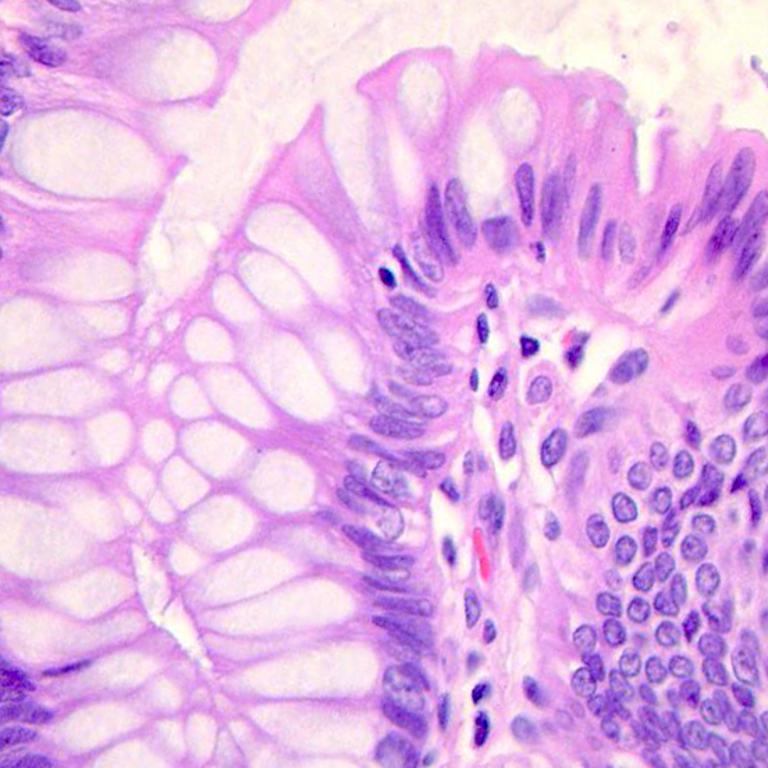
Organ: colon
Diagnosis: benign